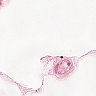
Metastatic tissue present: no